Question: I have in my app a FB AuthButton that is doing the connection to FB processI have a device that is running an old version of the FB app (version 1.8.3 - 1.8.4).
when I click on the login button, the process doesn't start the native app, but calls the browser to finish the process.In the logs, I see those logs:
'''
06-16 12:26:00.709: E/ActivityThread(21597): Failed to find provider info for com.facebook.katana.provider.AttributionIdProvider
06-16 12:26:03.321: E/Tab(21678): onReceivedError -10 fbconnect://success#access_token=MY_TOKEN&expires_in=<PHONE> The protocol is not supported.
'''
and on the screen, the browser shows this screenshot:

any thoughts on how to fix this or ridirect back to my app?
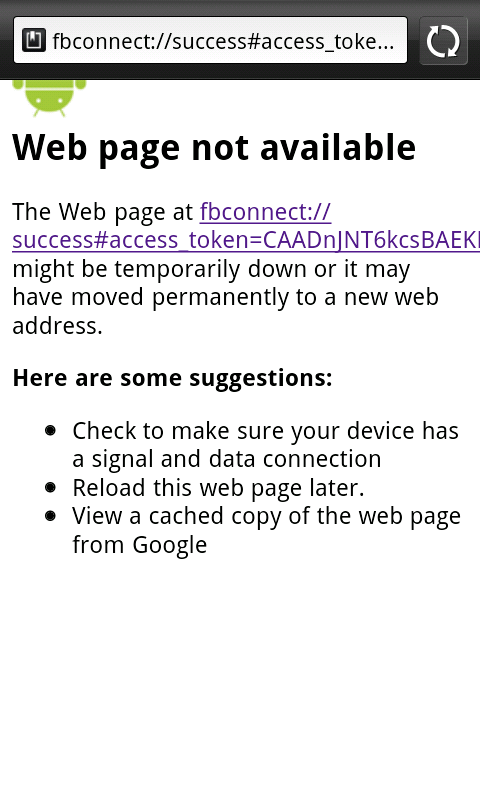
Answer: We've found that Facebook version 1.9.8+ works, which is version code 40477+.
As we are using the deprecated Facebook.java class, we modified validateAppSignatureForPackage(). It seems to work for all versions of the facebook app now.
'''
private boolean validateAppSignatureForPackage(Context context, String packageName)
{
PackageInfo packageInfo;
try
{
packageInfo = context.getPackageManager().getPackageInfo(packageName,
PackageManager.GET_SIGNATURES);
if(packageInfo.versionCode<40477)
{
Log.i("validateAppSignatureForPackage",
"Your facebook app version is prior to 1.9.8. Update your facebook app");
return false;
}
}
catch (NameNotFoundException e)
{
Log.i("validateAppSignatureForPackage", e.getMessage());
return false;
}
catch(Exception e)
{
Log.i("validateAppSignatureForPackage", e.getMessage());
return false;
}
for (Signature signature : packageInfo.signatures) {
if (signature.toCharsString().equals(FB_APP_SIGNATURE)) {
return true;
}
}
return false;
}
'''
If you want to test this yourself, you can find previous versions of the facebook app here: <URL>